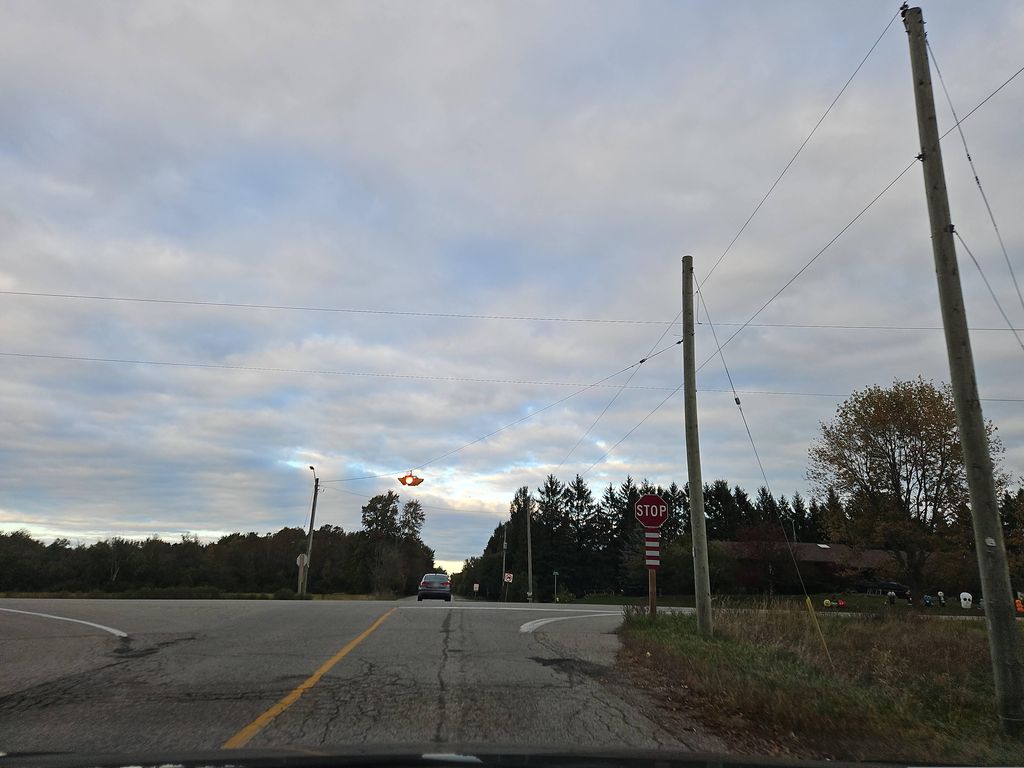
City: kitchener-waterloo